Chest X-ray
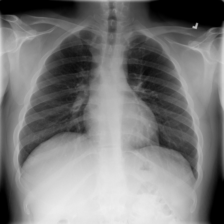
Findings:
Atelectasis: negative
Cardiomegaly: negative
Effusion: negative
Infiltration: negative
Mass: negative
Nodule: negative
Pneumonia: negative
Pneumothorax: negative
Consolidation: negative
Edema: negative
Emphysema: negative
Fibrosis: negative
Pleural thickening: negative
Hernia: negative